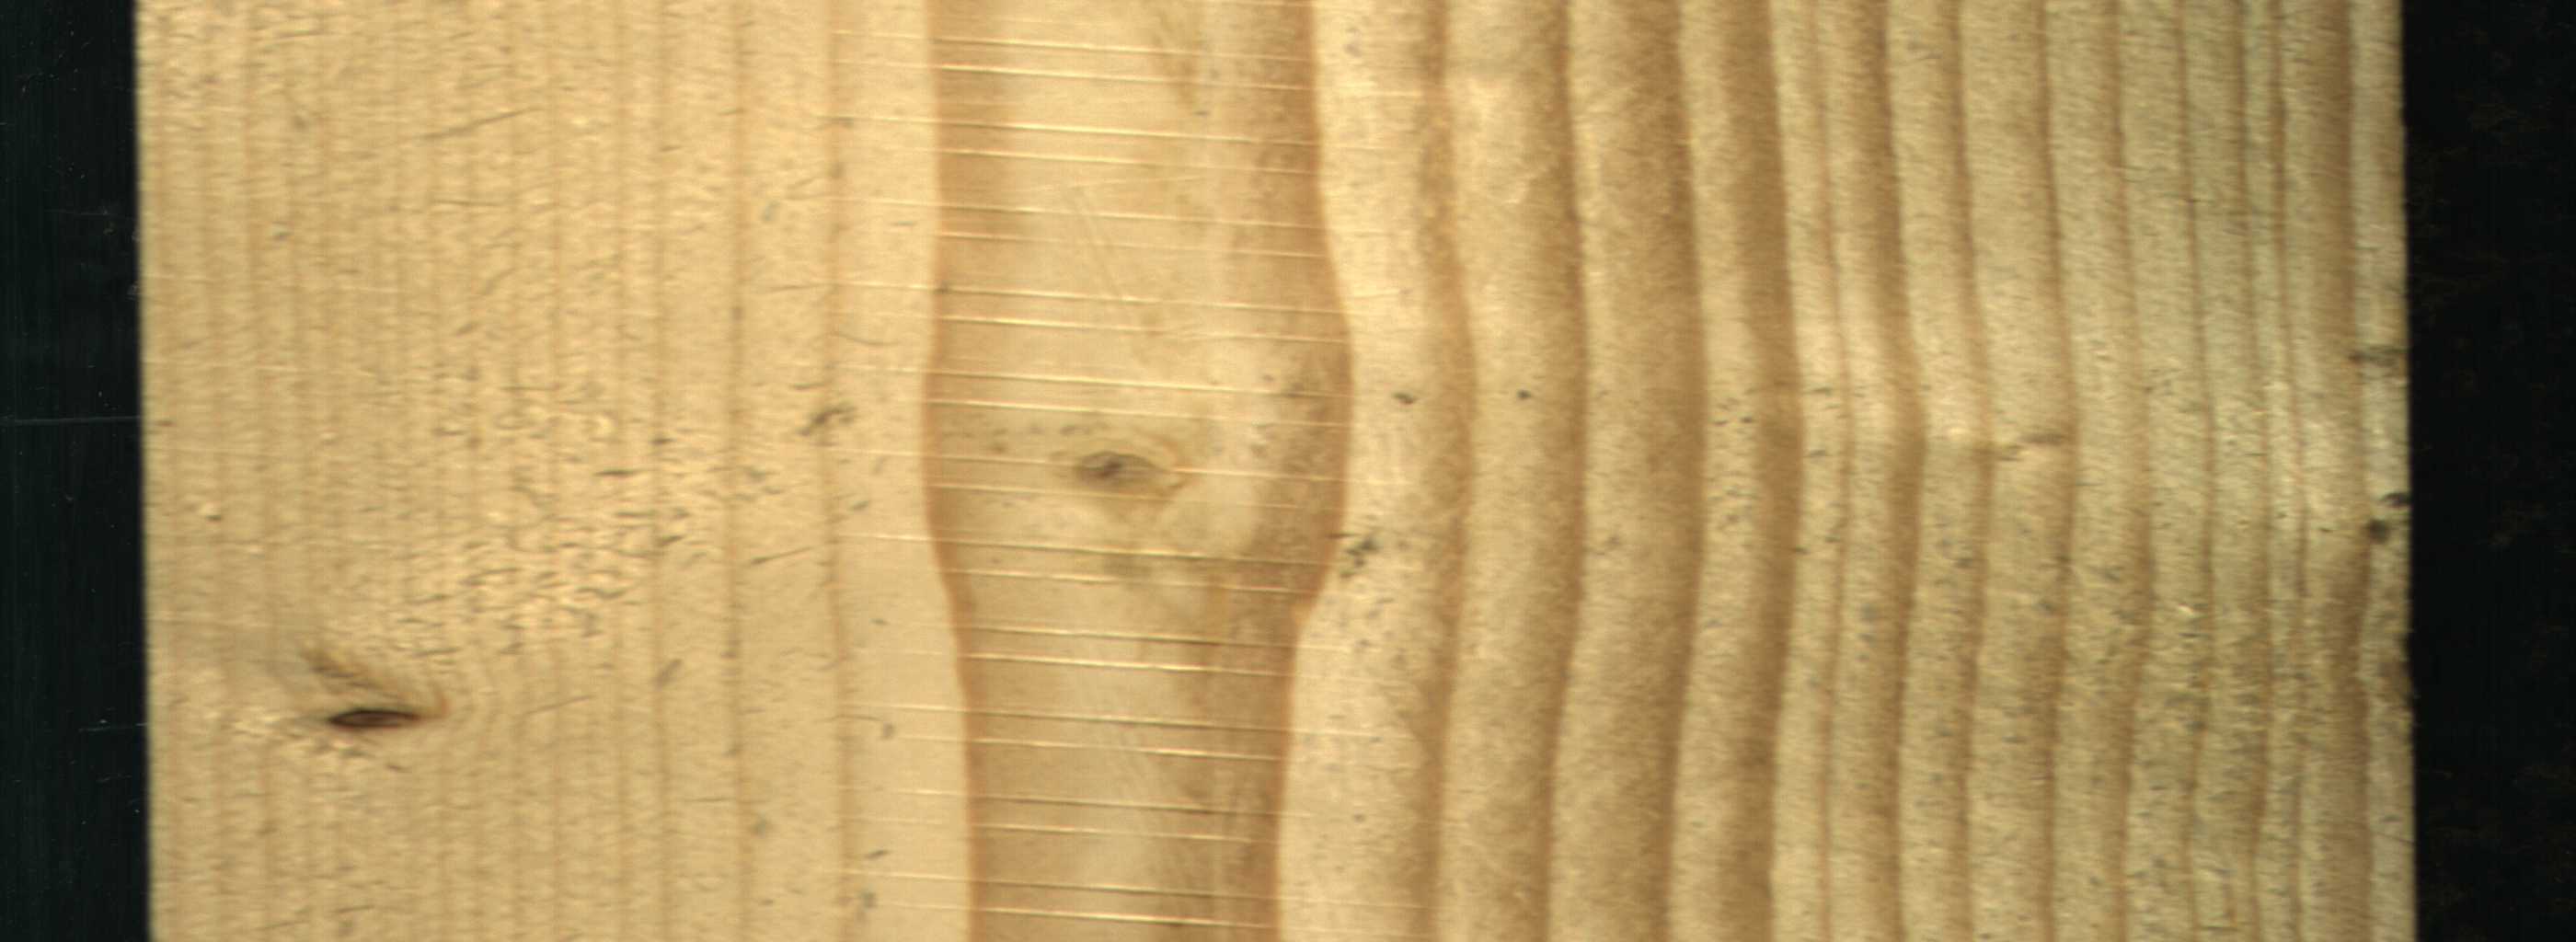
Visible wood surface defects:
Live_Knot
Live_Knot